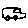
Label: car